Question: Want to achieve this in Android using ListView and data from cursor (result set returned by a database query).
Popular cities are identified by a flag in the database.

Any suggestion, ideas or third party library would be helpful.
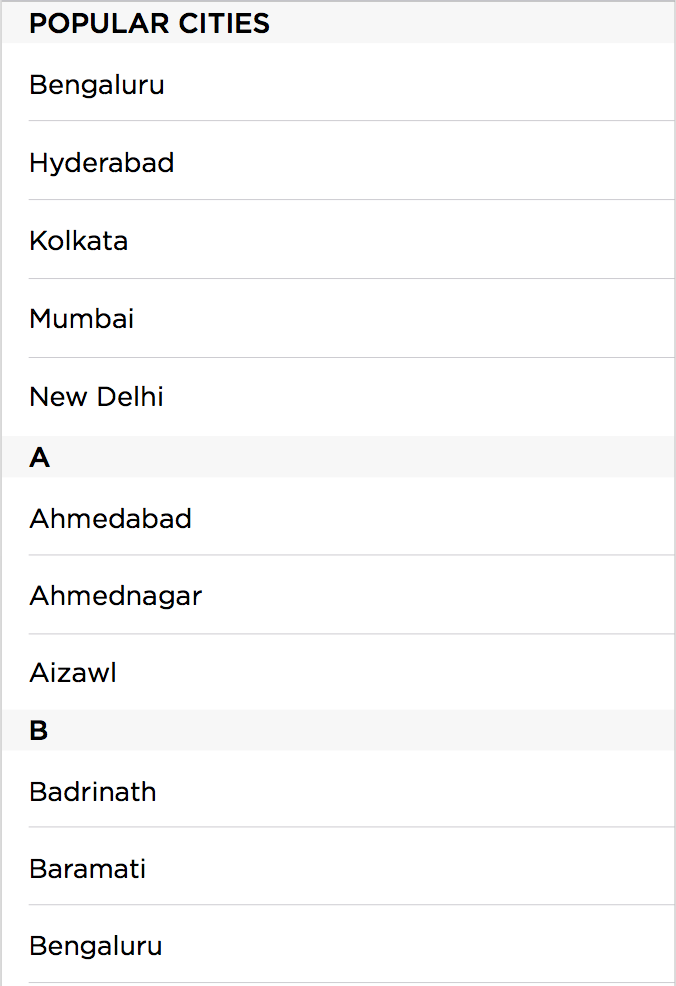
Answer: You need to make the List View as Indexable. You can check the below link which I used as well to achieve the same.
Complete library source:
<URL>
Particular class source:
<URL>